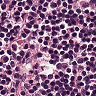
Metastatic tissue present: no